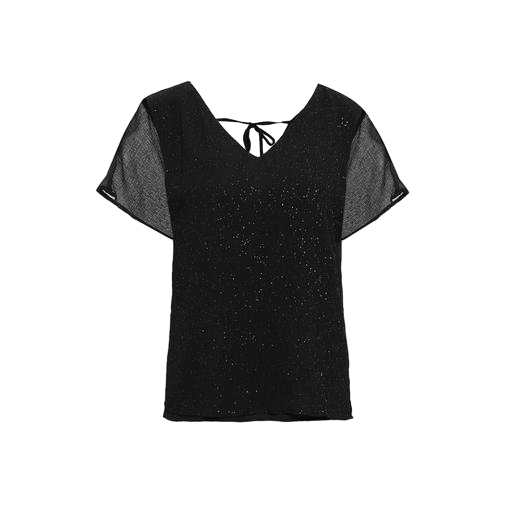
short-sleeve top only macy, black plus size printed t-shirt only macy, black v-neck top only macy, white background